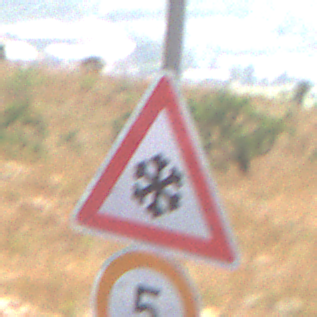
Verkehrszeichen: SchneeOderEisglaette
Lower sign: Geschwindigkeit5
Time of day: Midday
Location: Outdoor (Nature)
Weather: PartlyCloudy
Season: NotSpecified
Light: Natural